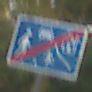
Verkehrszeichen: EndeVerkehrsberuhigterBereich
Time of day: Midday
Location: Outdoor (Nature)
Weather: Overcast
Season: Autumn
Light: Natural